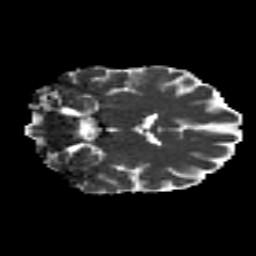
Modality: MD
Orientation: coronal
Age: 33
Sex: male
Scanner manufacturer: siemens
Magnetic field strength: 3 T
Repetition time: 8.8 s
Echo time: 0.085 s